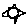
Label: sun